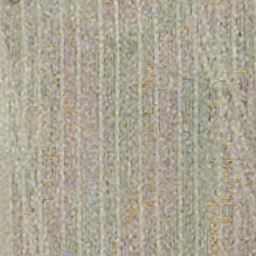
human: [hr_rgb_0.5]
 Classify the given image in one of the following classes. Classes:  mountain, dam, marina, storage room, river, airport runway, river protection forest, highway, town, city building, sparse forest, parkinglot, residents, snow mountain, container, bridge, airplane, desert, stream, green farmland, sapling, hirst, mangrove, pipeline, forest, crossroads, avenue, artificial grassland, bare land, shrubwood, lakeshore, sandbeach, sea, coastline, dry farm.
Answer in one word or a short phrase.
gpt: dry farm